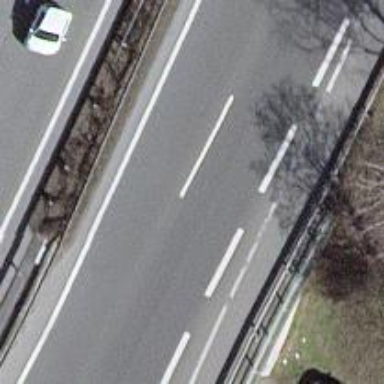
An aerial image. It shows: Motorway bridge with asphalt surface.